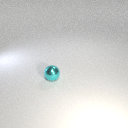
small cyan metal sphere